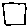
Label: square